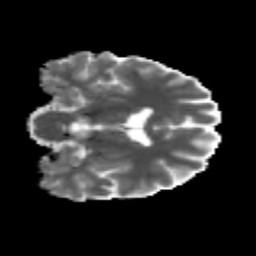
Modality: MD
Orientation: coronal
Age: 29
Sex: male
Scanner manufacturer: siemens
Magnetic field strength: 3 T
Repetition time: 3.5 s
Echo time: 0.125 s